Question: I am trying to render a treemap in d3.js and using the example code - <URL>:

I am encountering an issue in that my source JSON is a flat heirachy, and therefore the call to treemap.nodes is wrong.
Can anyone advise how to return a flat hierarchy?
My sample JSON:
'''
[
{"ticker":"$GOOG","count":"82","sentiment":"9"},
{"ticker":"$AAPL","count":"408","sentiment":"8"}, ...
'''
And my full code so far:
'''
d3.json("/finance/data", function(json) {
var w = 960,
h = 500,
color = d3.interpolateRgb("rgb(0,255,0)", "rgb(255,0,0)");
//xcolor = d3.scale.linear().domain([-26,13]).range("rgb(0,255,0)", "rgb(255,0,0)"),
x = d3.scale.linear().domain([-26,13]).range([0, 1]),
stepsize = [2.46, 1.66],
minval = [-16.28, -16.67];
var treemap = d3.layout.treemap()
.size([w, h])
.sticky(true)
.value(function(d) { return d.count; });
var div = d3.select("#treemap-transition").append("div")
.style("position", "relative")
.style("width", w + "px")
.style("height", h + "px");
div.data([json]).selectAll("div")
.data(treemap.nodes)
.enter().append("div")
.attr("class", "cell")
.style("background", function(d) { return treemap_color(d.sentiment, 2.5, 10); })
.call(cell)
.attr("text-anchor", "middle")
.text(function(d) { return d.children ? null : d.ticker; });
function cell() {
this
.style("left", function(d) { return d.x + "px"; })
.style("top", function(d) { return d.y + "px"; })
.style("width", function(d) { return d.dx - 1 + "px"; })
.style("height", function(d) { return d.dy - 1 + "px"; })
.style("text-anchor", "middle");
}
function treemap_color(value, stepsize, steps) {
if (value == 0) {
return "rgb(0,0,0)";
} else if (value < 0 ) {
var x = Math.round( (255/steps) * Math.abs( value/stepsize) );
return 'rgb(0,' + x + ',0)'; //DECREASE in unemployment => green
} else {
var y = Math.round( (255/steps) * value/stepsize );
return 'rgb(' + y + ',0,0)'; //INCREASE in unemployment => red
}
}
});
'''
Appreciate any comments.
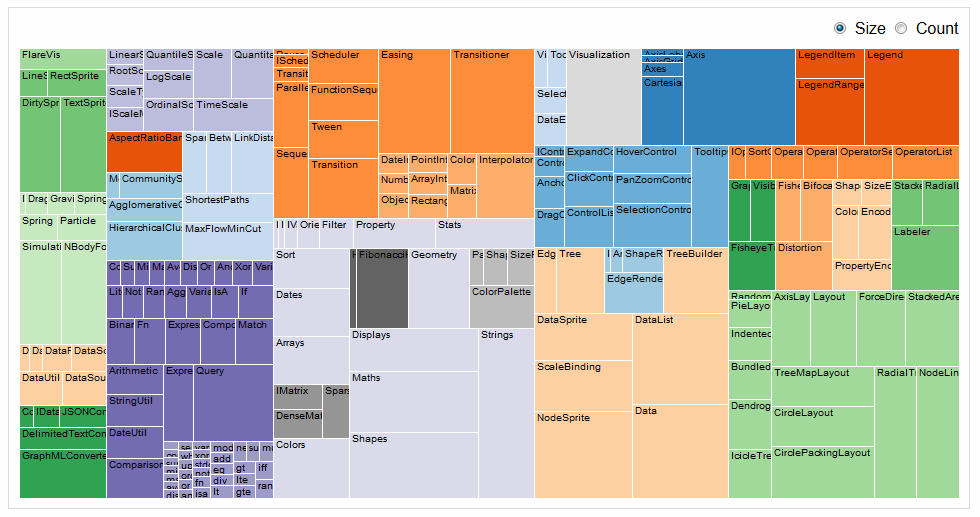
Answer: Not sure how you mean flat. If you mean you don't have a "Nodes" supercategory in D3, then you can just use:
'''
.data(treemap)
'''
instead of:
'''
.data(treemap.nodes)
'''
but without the "children" attribute in your JSON, you won't get any hierarchical packing.